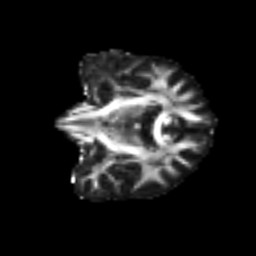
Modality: FA
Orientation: coronal
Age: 55
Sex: male
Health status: ill
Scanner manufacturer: siemens
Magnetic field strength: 3 T
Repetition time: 8.7 s
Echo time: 0.11 s